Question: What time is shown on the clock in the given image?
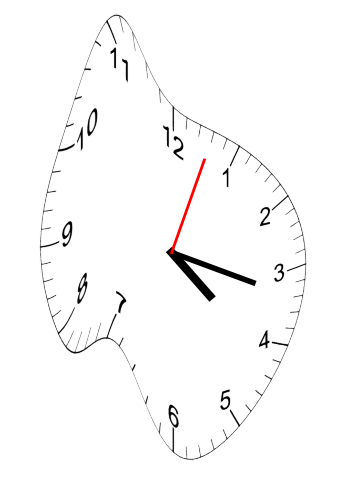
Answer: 04:17:03